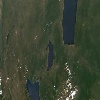
Label: land